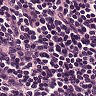
Metastatic tissue present: no